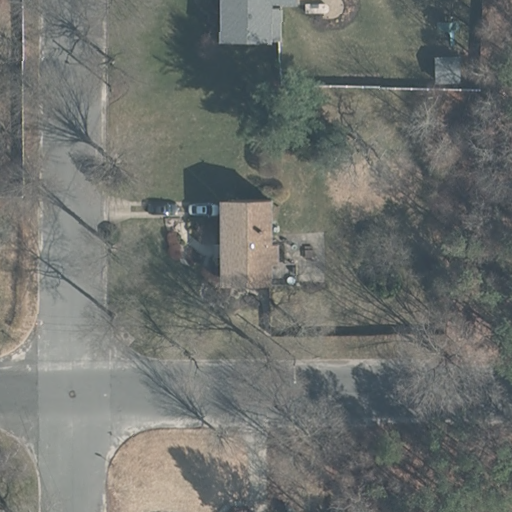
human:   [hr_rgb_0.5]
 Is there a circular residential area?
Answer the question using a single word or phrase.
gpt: no

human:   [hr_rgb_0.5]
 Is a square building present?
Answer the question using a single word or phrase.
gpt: no

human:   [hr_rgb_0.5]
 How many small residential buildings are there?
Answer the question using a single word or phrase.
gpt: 0

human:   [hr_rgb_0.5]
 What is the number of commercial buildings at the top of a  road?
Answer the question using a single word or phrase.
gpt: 0

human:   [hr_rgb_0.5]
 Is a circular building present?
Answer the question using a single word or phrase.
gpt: no

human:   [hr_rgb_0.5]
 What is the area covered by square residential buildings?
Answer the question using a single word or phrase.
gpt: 0m2

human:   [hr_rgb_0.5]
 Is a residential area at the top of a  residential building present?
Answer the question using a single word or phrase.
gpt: no

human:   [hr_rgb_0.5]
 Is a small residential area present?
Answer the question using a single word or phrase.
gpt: no

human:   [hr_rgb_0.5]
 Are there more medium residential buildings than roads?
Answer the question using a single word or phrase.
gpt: no

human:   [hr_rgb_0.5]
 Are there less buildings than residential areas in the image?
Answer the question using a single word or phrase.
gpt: no

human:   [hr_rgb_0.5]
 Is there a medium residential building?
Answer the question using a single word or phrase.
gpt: yes

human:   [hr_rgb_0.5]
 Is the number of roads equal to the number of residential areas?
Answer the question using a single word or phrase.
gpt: no

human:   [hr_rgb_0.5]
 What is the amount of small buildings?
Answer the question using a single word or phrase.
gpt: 1

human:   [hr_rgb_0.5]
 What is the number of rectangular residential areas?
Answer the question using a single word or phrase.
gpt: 0

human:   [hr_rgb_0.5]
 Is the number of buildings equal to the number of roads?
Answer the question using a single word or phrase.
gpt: yes

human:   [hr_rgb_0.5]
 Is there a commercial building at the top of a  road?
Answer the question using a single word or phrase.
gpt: no

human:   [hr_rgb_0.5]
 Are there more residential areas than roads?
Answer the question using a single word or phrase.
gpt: no

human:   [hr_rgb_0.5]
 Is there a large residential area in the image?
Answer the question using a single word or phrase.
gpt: yes

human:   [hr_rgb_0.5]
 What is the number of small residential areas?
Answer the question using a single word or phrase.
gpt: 0

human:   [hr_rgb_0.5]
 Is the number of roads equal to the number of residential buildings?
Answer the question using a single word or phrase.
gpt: no

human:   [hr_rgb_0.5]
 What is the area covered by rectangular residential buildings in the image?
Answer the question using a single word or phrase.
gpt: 100m2

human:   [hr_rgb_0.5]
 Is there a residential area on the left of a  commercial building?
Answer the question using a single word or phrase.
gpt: no

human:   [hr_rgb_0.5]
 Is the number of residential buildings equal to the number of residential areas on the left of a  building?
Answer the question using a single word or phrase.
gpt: no

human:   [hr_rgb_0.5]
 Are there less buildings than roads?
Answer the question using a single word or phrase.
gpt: no

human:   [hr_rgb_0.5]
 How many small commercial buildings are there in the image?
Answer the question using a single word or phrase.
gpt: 0

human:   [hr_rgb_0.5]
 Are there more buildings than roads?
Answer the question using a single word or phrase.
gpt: no

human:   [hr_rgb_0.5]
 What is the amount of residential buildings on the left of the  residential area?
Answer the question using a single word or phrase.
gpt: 0

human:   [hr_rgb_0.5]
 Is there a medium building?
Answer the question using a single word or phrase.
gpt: yes

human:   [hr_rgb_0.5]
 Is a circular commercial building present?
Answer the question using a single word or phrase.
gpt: no

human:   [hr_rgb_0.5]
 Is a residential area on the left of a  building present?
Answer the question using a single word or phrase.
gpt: yes

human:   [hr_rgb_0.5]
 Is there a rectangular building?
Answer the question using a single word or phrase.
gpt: yes

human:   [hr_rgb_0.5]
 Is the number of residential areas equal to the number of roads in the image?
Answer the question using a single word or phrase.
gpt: no

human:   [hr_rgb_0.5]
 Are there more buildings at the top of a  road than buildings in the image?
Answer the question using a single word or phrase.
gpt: no

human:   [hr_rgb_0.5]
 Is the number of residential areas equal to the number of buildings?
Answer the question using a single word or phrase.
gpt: no

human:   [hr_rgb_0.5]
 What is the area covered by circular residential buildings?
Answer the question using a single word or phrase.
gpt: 0m2

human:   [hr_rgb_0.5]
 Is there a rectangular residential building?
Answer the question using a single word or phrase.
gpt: yes